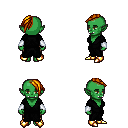
a pixel art fantasy rpg character, female body template, orc, green skin, gray robe, gold greaves, dark blonde long mohawk hairstyle, white cloth bracers, gold boots, four views (front, back, left, right), 2x2 character sprite sheet, small pixel art, hard edges, no anti-aliasing